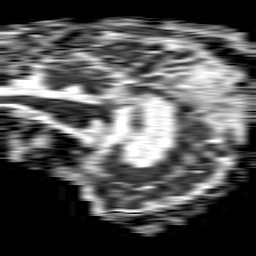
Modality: ADC
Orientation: sagittal
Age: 55
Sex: male
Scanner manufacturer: philips
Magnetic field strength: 1.5 T
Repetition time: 4.6 s
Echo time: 0.08517 s